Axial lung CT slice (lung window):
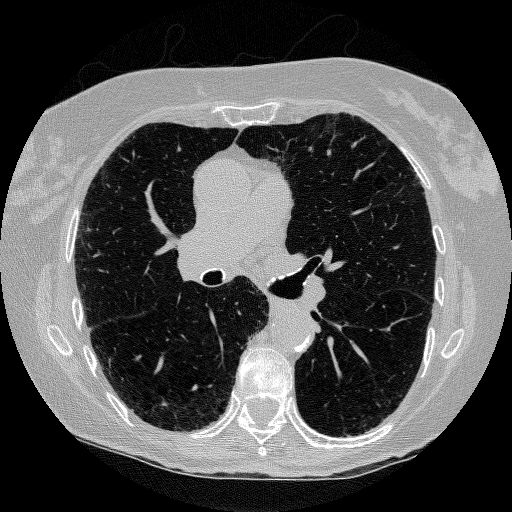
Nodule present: no